Question: How to change the default Hover-Template (and the Selected-Template of a ToggleButton)?

As you can see, i create a dark-themed Application. This blue colored hover-effect does not fit in my theme. so i need to know how to change this default behaviour. Which ControlTemplate is responsible for this and how can i override it?
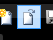
Answer: This official MSDN documentation has the answer:
<URL>